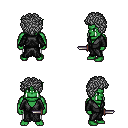
a pixel art fantasy rpg character, male body template, orc, green skin, gray robe, white pants, gray curly afro hairstyle, dagger, four views (front, back, left, right), 2x2 character sprite sheet, small pixel art, hard edges, no anti-aliasing